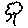
Label: tree